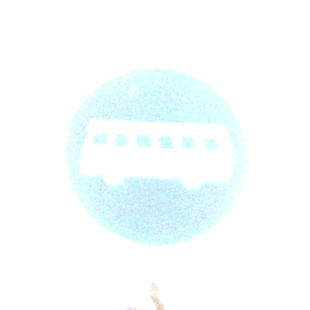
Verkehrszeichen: Busssonderstreifen
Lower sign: EinspurigeFahrzeugeFrei3
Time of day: MorningAfternoon
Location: Outdoor (Suburban)
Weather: PartlyCloudy
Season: NotSpecified
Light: Natural